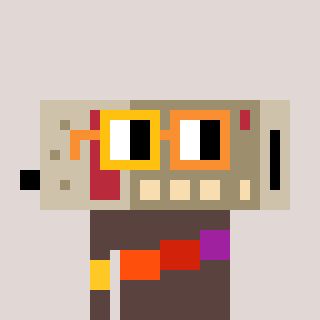
a pixel art character with square yellow and orange glasses, a cordless phone-shaped head and a darkbrown-colored body on a warm background